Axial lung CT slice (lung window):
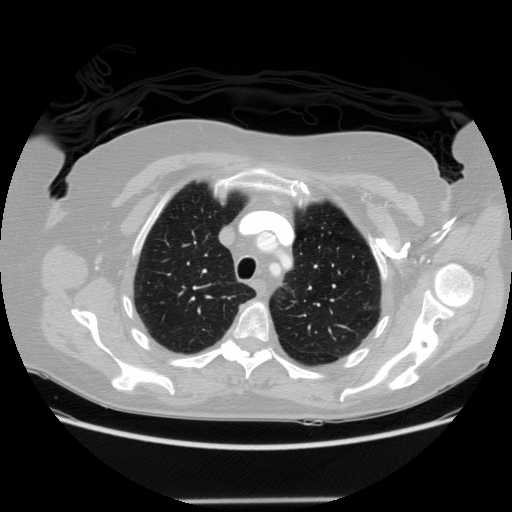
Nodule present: no